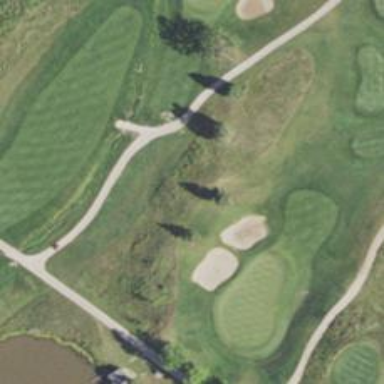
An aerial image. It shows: Path used for both walking and golf.